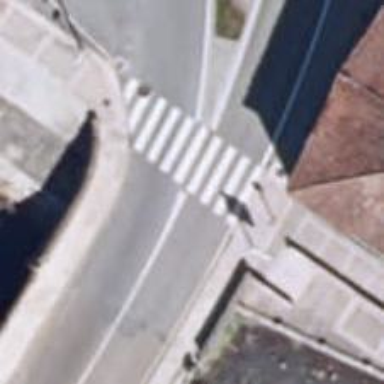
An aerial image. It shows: Pedestrian path with asphalt surface.